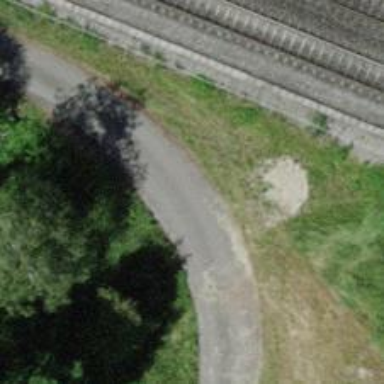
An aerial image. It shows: Well-maintained track road of grade 1.